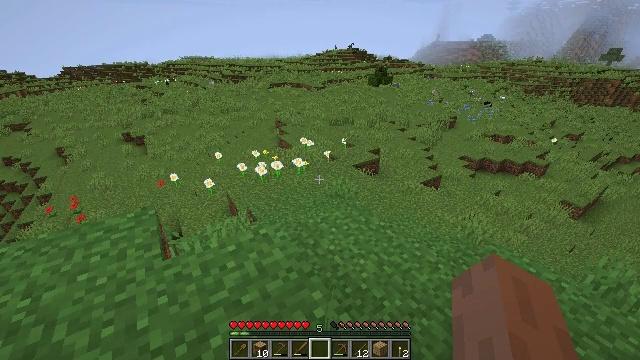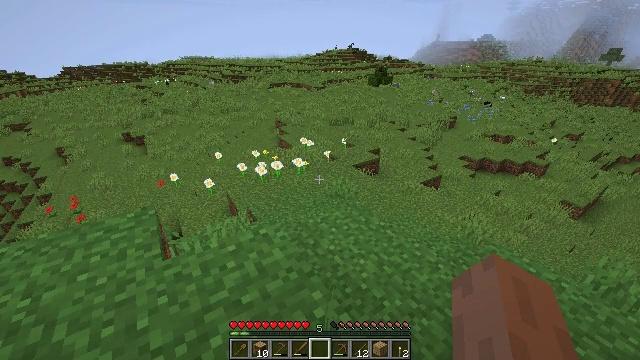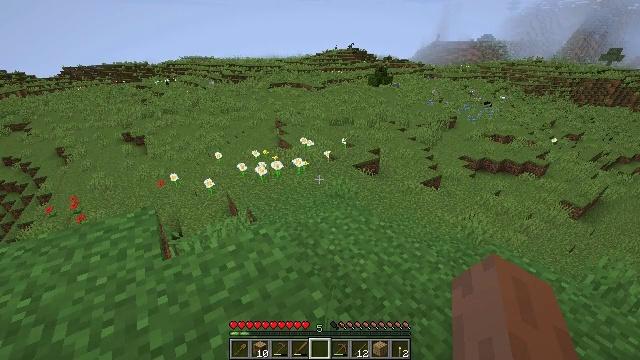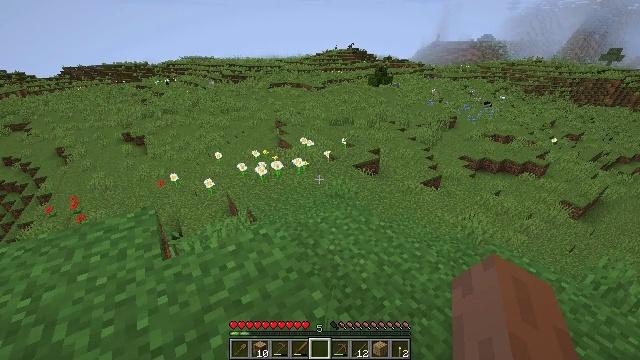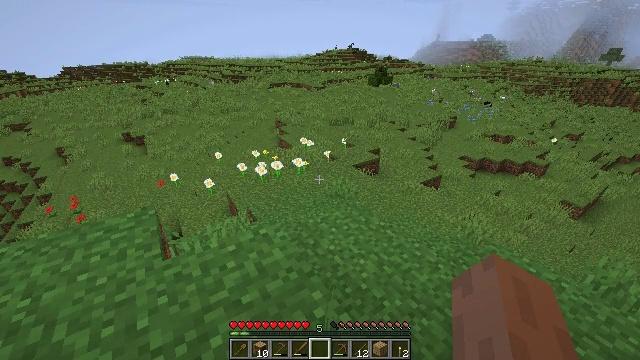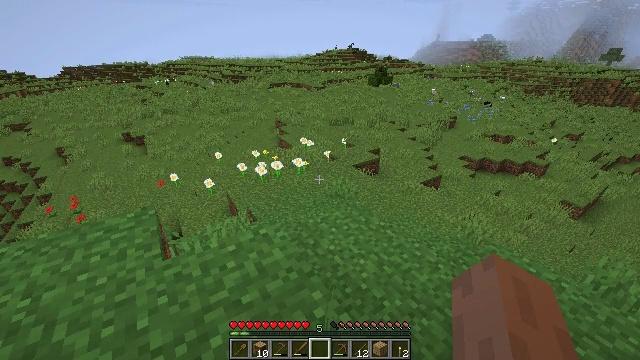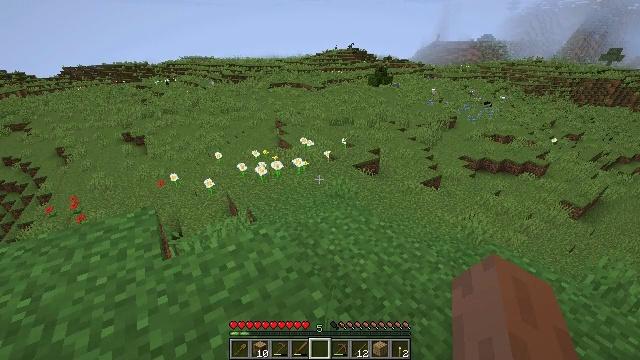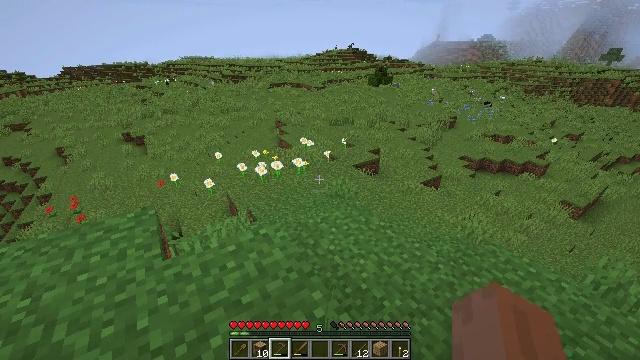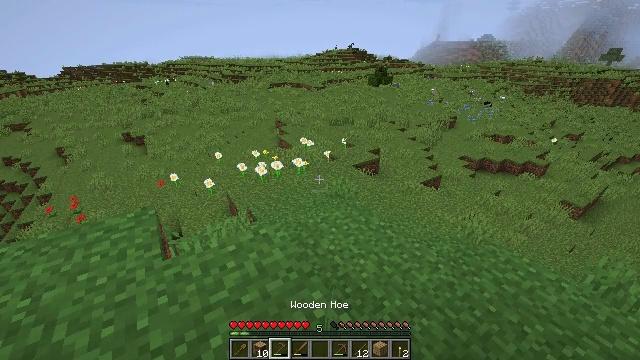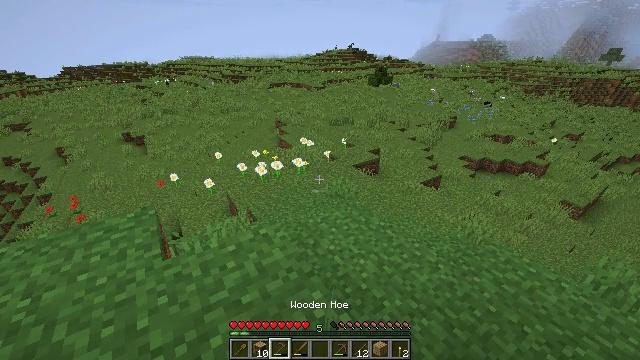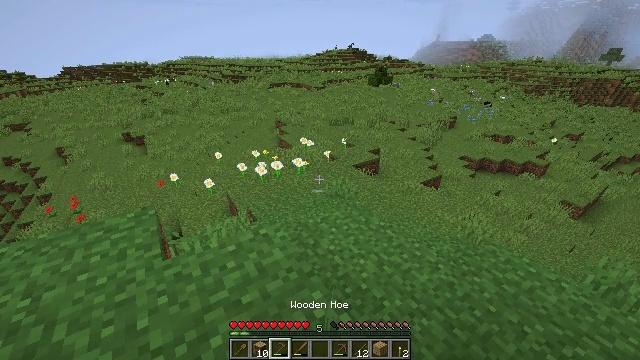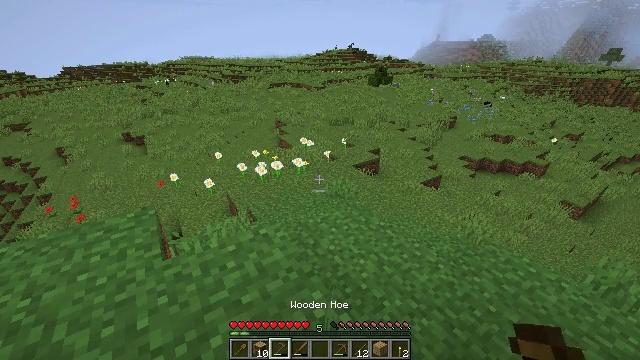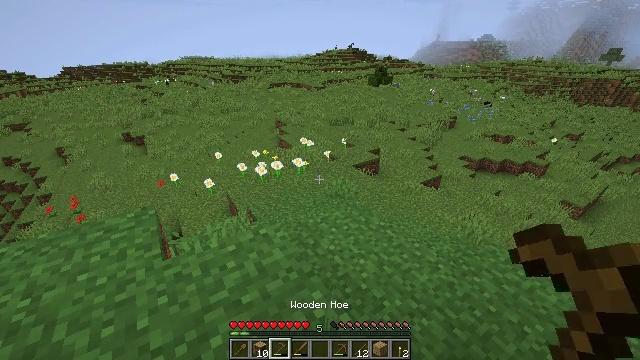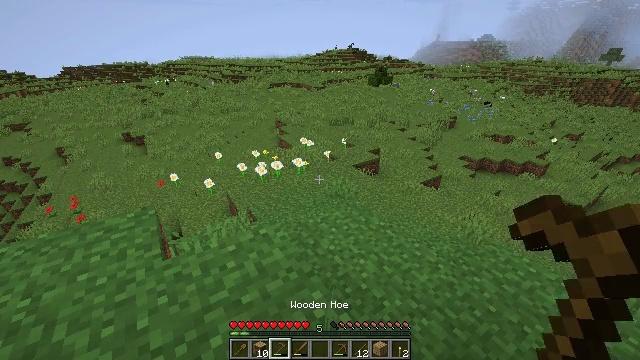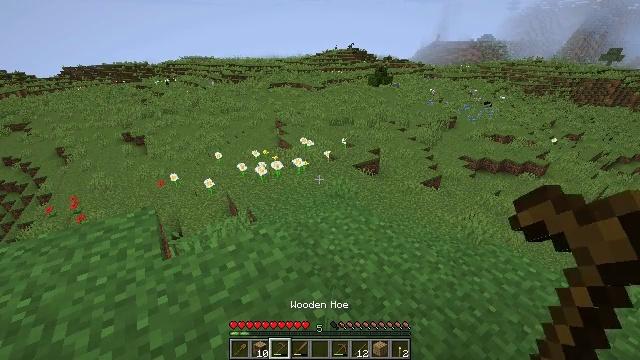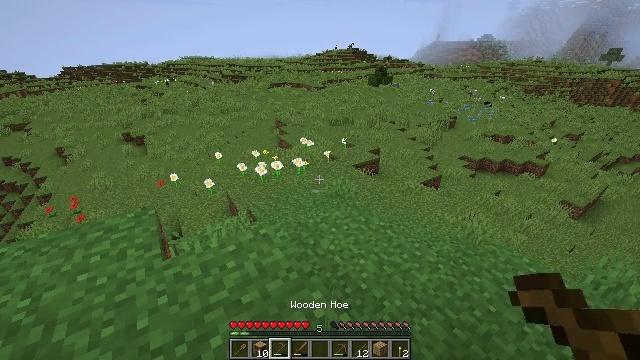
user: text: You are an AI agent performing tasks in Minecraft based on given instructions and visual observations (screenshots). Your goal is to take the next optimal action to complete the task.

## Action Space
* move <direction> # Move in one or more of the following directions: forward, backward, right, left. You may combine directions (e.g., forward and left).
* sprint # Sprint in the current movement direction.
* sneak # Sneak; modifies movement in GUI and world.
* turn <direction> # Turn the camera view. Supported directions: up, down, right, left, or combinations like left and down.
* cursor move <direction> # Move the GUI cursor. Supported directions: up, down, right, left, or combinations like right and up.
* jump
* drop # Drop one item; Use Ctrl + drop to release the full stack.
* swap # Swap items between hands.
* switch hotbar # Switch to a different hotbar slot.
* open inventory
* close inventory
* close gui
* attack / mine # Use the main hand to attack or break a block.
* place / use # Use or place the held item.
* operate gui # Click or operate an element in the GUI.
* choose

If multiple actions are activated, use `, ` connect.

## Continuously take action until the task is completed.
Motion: motion action
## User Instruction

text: Chop down the birch log.
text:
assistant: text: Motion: no_op
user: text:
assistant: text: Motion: no_op
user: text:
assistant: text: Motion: no_op
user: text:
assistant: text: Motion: no_op
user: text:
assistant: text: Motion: no_op
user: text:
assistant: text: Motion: no_op
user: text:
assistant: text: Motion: switch to hotbar 3
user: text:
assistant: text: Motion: switch to hotbar 3
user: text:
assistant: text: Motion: switch to hotbar 3
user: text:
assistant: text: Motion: switch to hotbar 3
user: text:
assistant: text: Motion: no_op
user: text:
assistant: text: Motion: no_op
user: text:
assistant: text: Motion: no_op
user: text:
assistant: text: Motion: no_op
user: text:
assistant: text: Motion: no_op
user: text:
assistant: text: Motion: no_op
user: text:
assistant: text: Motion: no_op
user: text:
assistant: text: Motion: no_op
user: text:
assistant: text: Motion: no_op
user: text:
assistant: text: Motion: no_op
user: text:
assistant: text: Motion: turn right
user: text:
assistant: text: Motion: turn right
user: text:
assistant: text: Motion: turn right
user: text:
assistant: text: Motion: turn right and up
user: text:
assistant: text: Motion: turn right and up
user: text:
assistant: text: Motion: turn right and up
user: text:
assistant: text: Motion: turn right and up
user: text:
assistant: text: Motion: no_op
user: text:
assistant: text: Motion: no_op
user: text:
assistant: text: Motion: turn right